An envelope spectrum derived from a bearing vibration measurement is shown; the reference markers locate BPFO, BPFI, BSF and FTF for this bearing geometry and shaft speed. Diagnose the bearing from this image, choosing from: normal, inner_race, outer_race, ball.
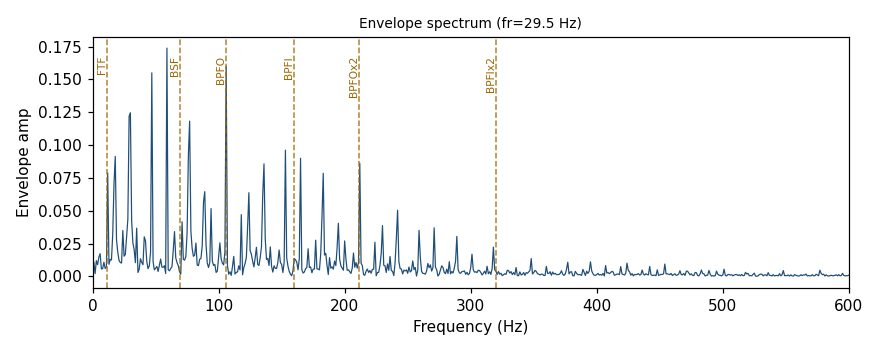
Answer: outer_race